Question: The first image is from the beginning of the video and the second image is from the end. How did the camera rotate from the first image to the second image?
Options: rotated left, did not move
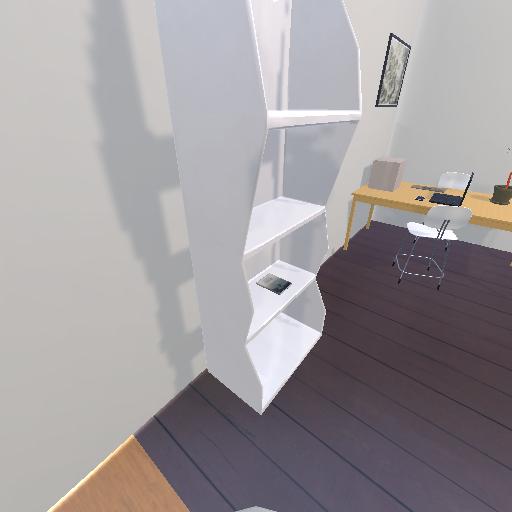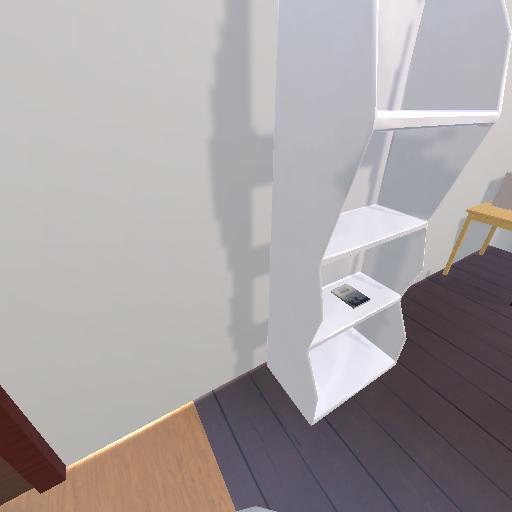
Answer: rotated left